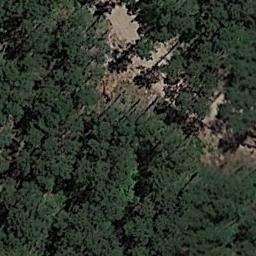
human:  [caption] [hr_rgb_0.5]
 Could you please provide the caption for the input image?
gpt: The forest has a lot of dense dark green trees and a road goes through the forest .

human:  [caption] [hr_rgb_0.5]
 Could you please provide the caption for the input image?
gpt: There are several bare lands in this forest .

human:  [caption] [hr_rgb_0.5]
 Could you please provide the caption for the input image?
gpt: There is a road goes through the forest .

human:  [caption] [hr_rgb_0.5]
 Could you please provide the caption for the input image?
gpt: A narrow and curved road passes through the dense forest .

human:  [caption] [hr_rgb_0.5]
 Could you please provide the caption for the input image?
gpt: A winding road passes through a green forest .